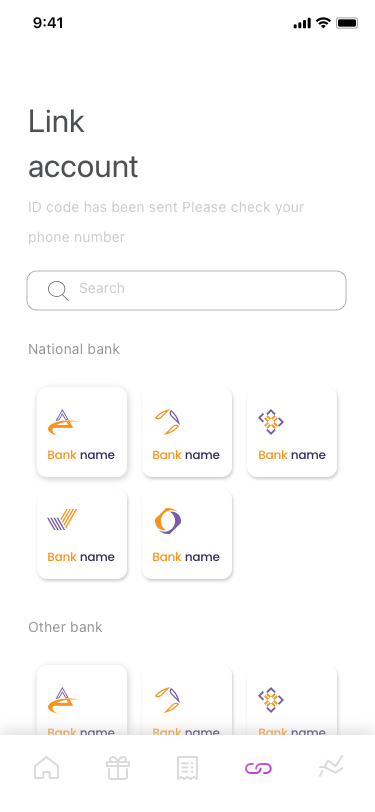
Text in this UI design:
Link
account
ID code has been sent Please check your phone number
National bank
Other bank
Search